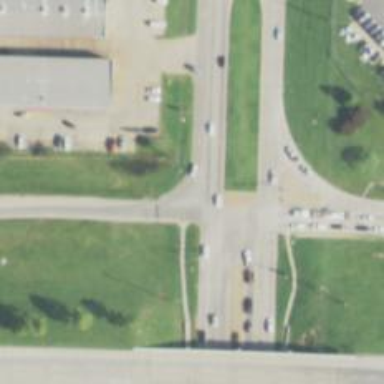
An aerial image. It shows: Crossing footway.